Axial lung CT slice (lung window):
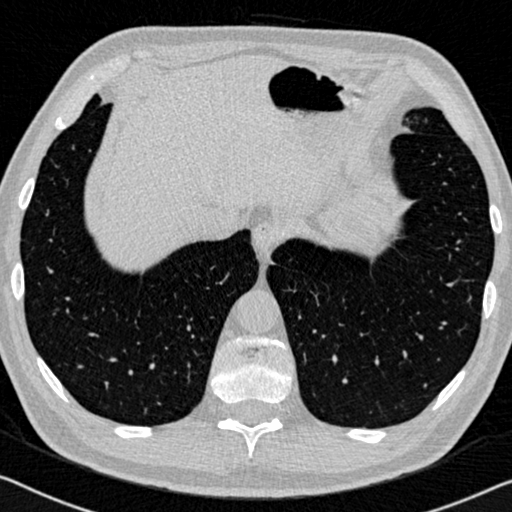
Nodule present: no